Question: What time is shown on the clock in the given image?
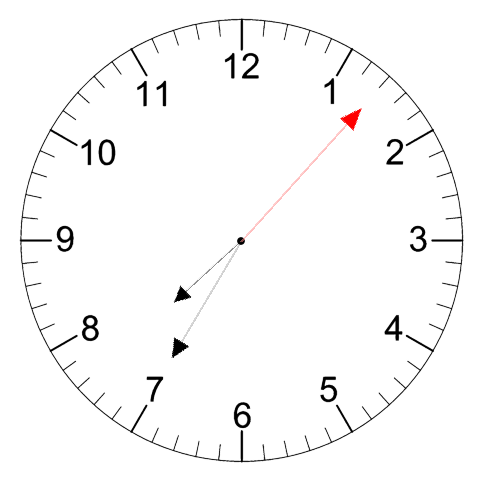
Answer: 07:35:07